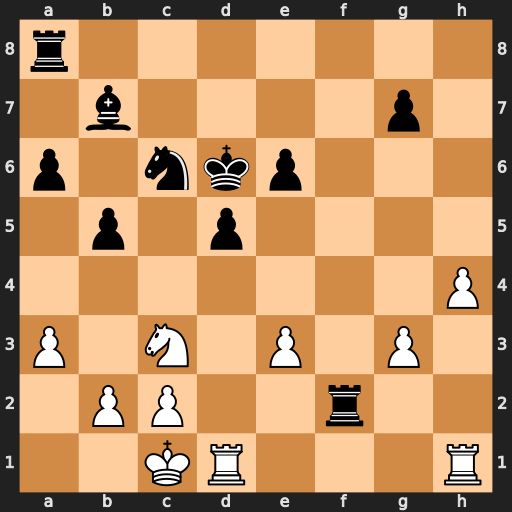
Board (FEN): r7/1b4p1/p1nkp3/1p1p4/7P/P1N1P1P1/1PP2r2/2KR3R
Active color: w
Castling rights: -
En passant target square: -
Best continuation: Ne4+ Ke7 Nxf2